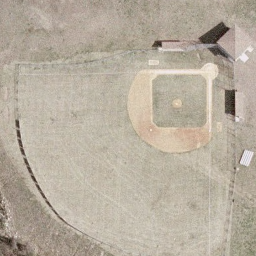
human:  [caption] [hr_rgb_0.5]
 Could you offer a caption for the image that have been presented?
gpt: This is a baseball diamond .

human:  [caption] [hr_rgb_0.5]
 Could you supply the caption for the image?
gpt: A regular baseball diamond compose of manicured lawns and sand .

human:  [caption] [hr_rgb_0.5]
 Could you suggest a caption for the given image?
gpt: It is a regular baseball diamond .

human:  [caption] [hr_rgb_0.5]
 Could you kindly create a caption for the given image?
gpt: It is a new baseball diamond with sands and grass .

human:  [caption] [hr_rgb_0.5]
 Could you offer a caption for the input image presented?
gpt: A regular baseball diamond compose of manicured lawns and sand .